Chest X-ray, AP view. Patient: 38 years old, sex M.
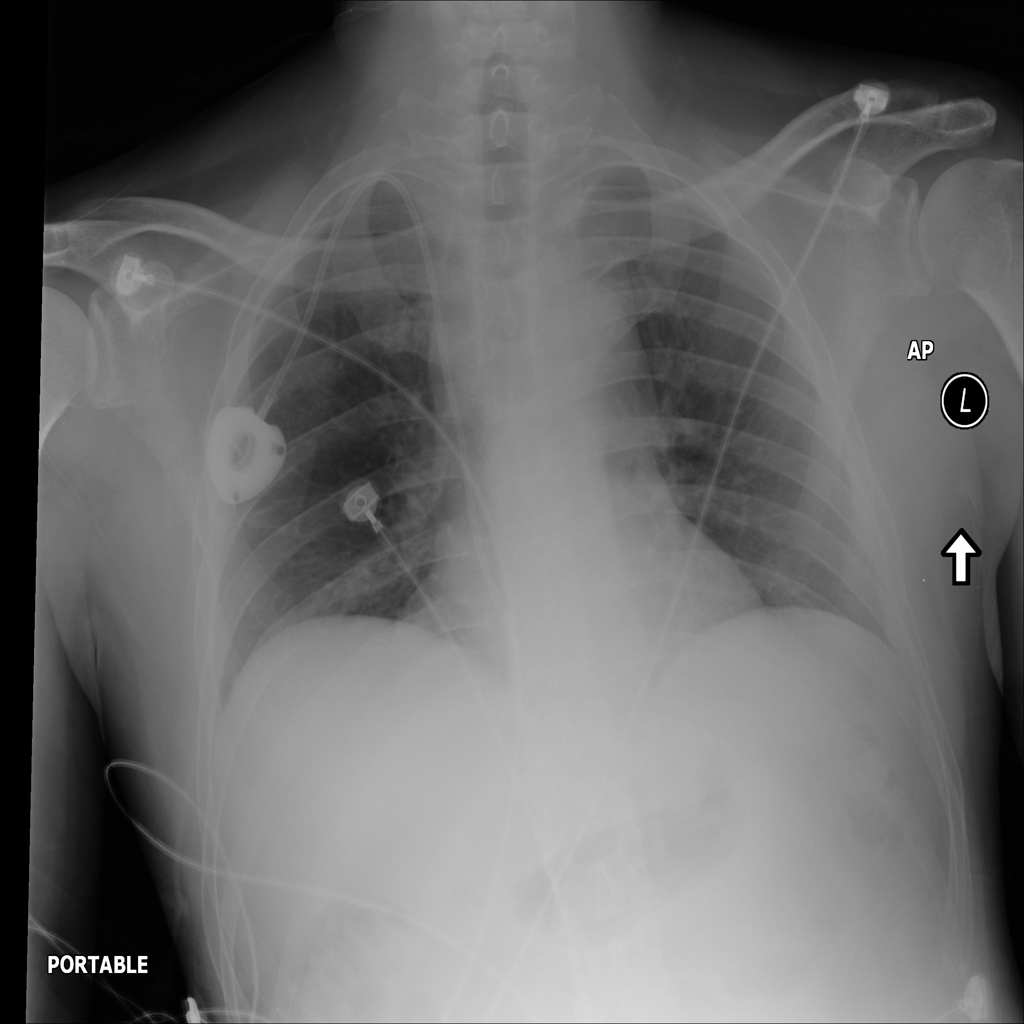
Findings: No Finding